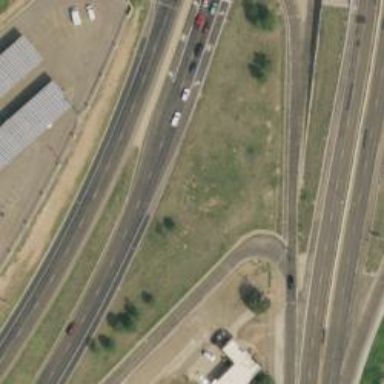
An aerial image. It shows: Trunk link road with asphalt surface.